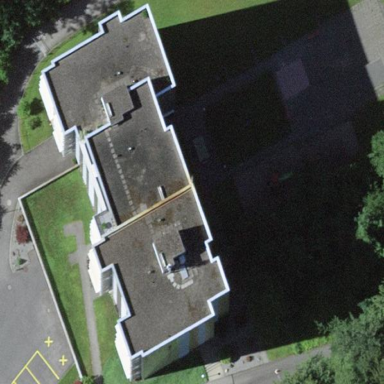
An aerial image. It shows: Residential building.